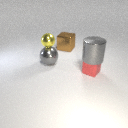
large brown metal cube behind small red rubber cube